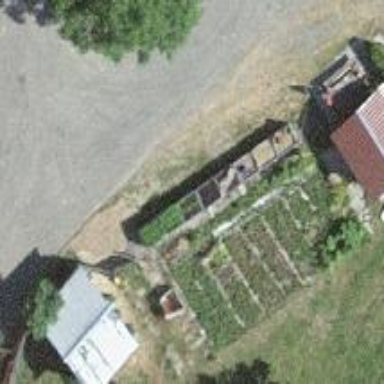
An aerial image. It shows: Farm.